Question: Hello folks I am trying to update the quantity of a product that is being ordered. If the product already exists in the users 'basket' instead of inserting a new row, the quantity in the row with the existing item should be updated. It is updating but a new row is also inserted with the quantity that should have been added to the original row, like so:

I'm guessing something is wrong logically in my code but, I can't spot it.
'''
private void btn_add_Click(object sender, EventArgs e)
{
try
{
ListViewItem item = new ListViewItem(list_Select_Product.SelectedItems[0].Text);
item.SubItems.Add(list_Select_Product.SelectedItems[0].SubItems[1].Text);
item.SubItems.Add(txt_quantity.Text);
bool ok = true;
if (!validNumbers(txt_quantity))
ok = false;
if (!validLength(txt_quantity, 1, 2))
ok = false;
if (ok == true)
{
foreach (ListViewItem lvi in list_view_orderitems.Items)
{
if(lvi.SubItems[0].Text == list_Select_Product.SelectedItems[0].Text)
{
int UpdateQunat = Convert.ToInt32(lvi.SubItems[2].Text);
int AddMe = Convert.ToInt32(txt_quantity.Text);
UpdateQunat = UpdateQunat + AddMe;
lvi.SubItems[2].Text = Convert.ToString(UpdateQunat);
list_view_orderitems.Items.Add(item);
}
else if (lvi.SubItems[0].Text != list_Select_Product.SelectedItems[0].Text)
{
list_view_orderitems.Items.Add(item);
}
}
if(list_view_orderitems.Items.Count == 0)
{
list_view_orderitems.Items.Add(item);
}
}
}
catch
{
MessageBox.Show("A product must be selected");
}
}
'''
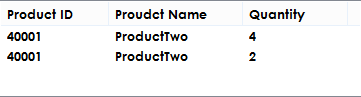
Answer: Look a little closer in the foreach loop. You actually add it there as well. (So you should remove that)
'''
foreach (ListViewItem lvi in list_view_orderitems.Items)
{
if(lvi.SubItems[0].Text == list_Select_Product.SelectedItems[0].Text)
{
int UpdateQunat = Convert.ToInt32(lvi.SubItems[2].Text);
int AddMe = Convert.ToInt32(txt_quantity.Text);
UpdateQunat = UpdateQunat + AddMe;
lvi.SubItems[2].Text = Convert.ToString(UpdateQunat);
// adding it again. This line is not needed.
list_view_orderitems.Items.Add(item);
}
else if (lvi.SubItems[0].Text != list_Select_Product.SelectedItems[0].Text)
{
list_view_orderitems.Items.Add(item);
}
}
'''